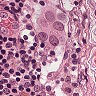
Metastatic tissue present: yes